Interaction volume radius: 10 \u00c5
Interaction volume height: 25 \u00c5
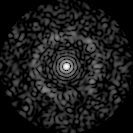
Disorder parameter: 0.8232